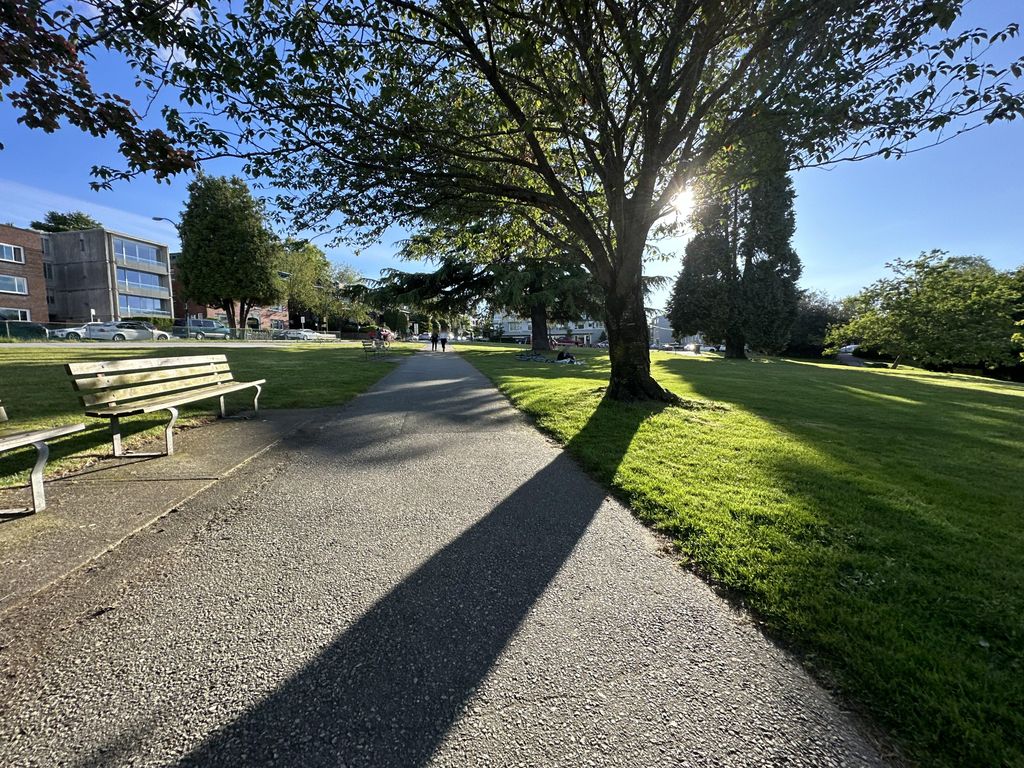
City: vancouver